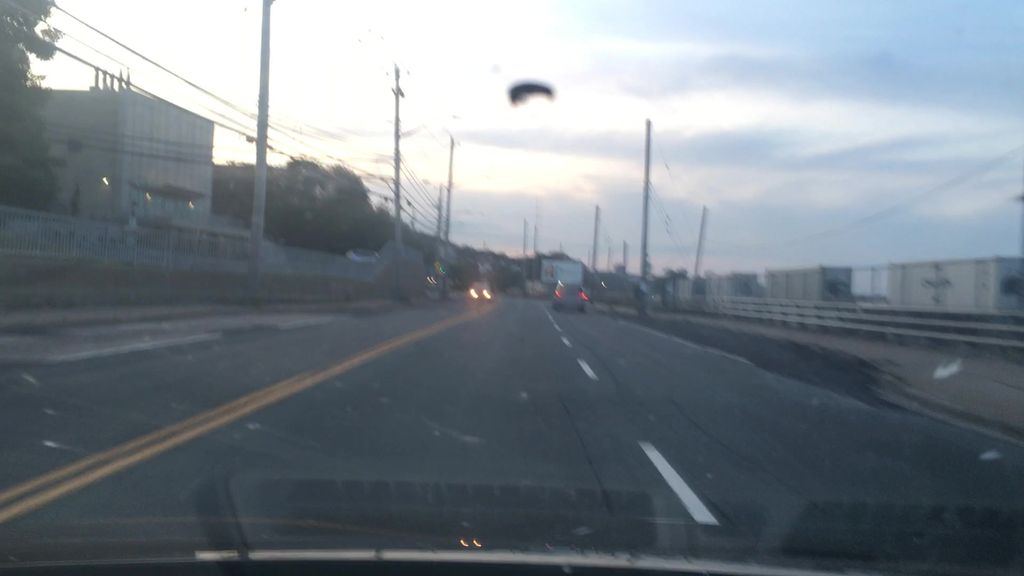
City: halifax